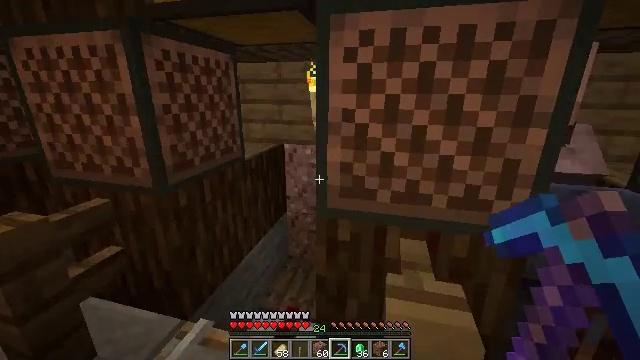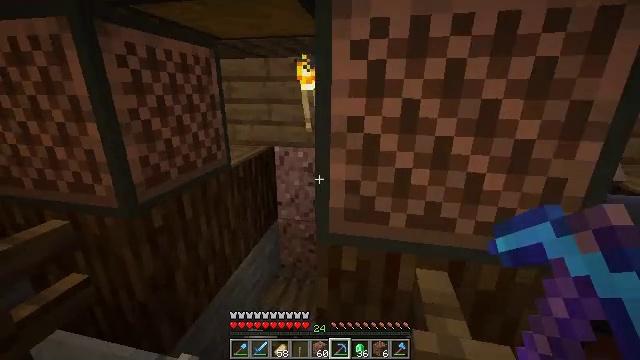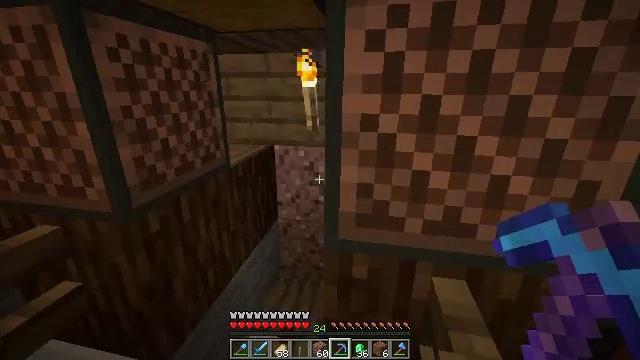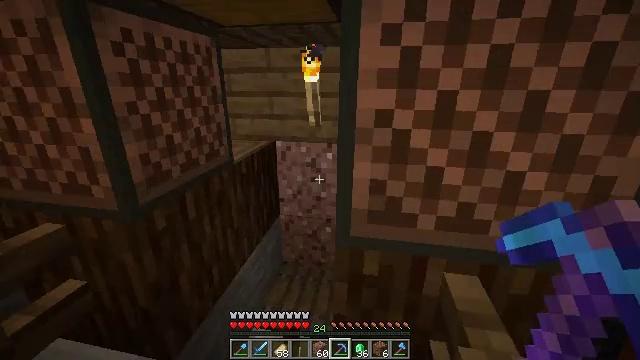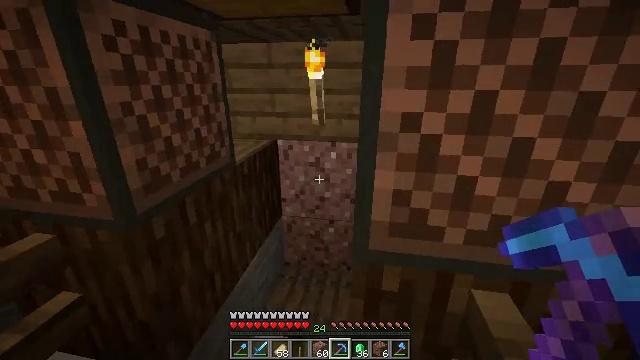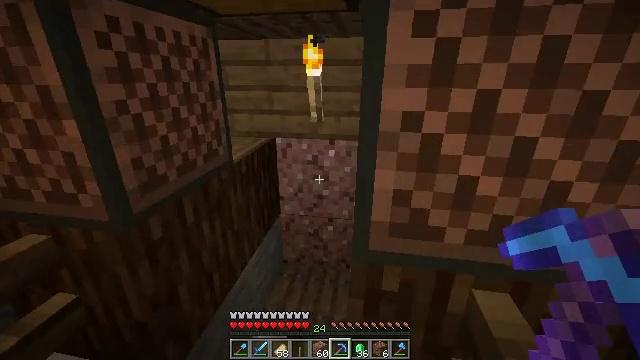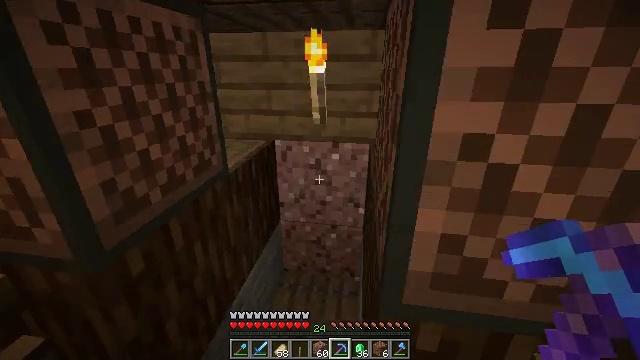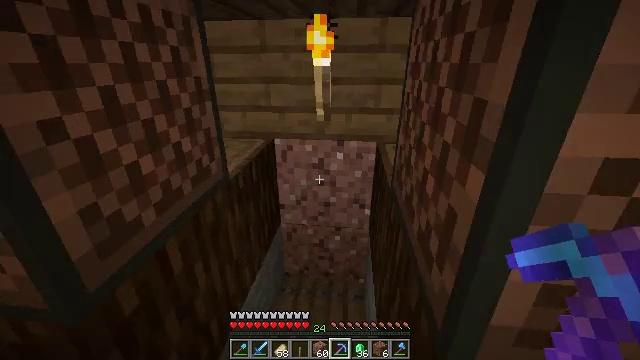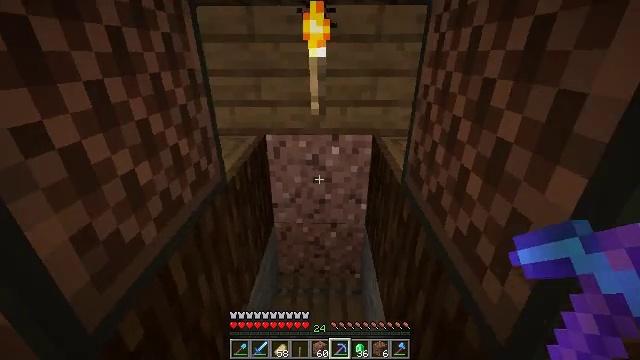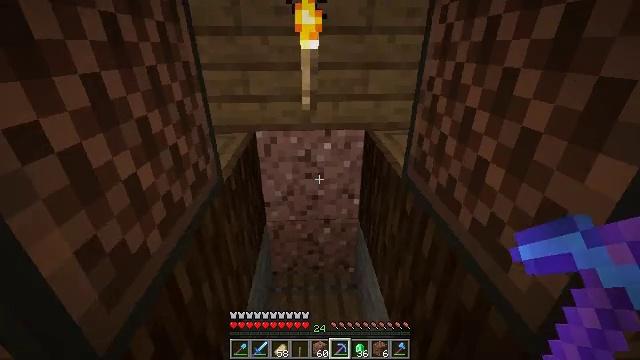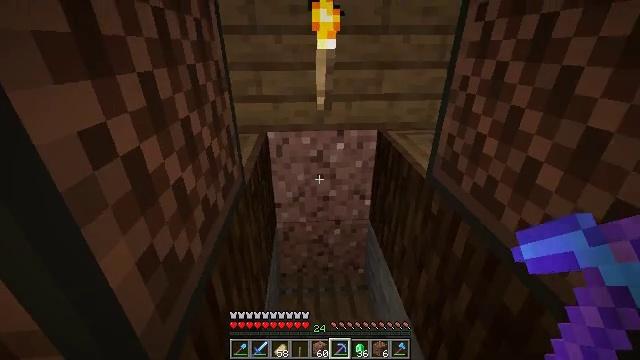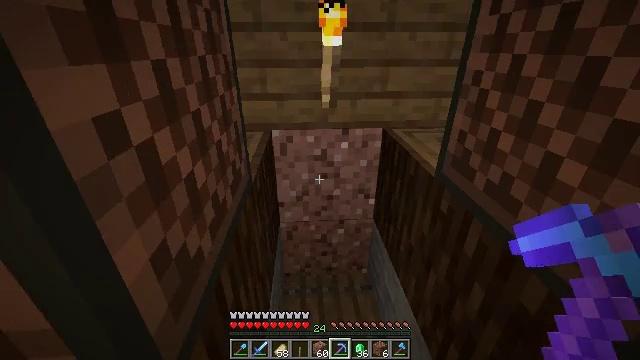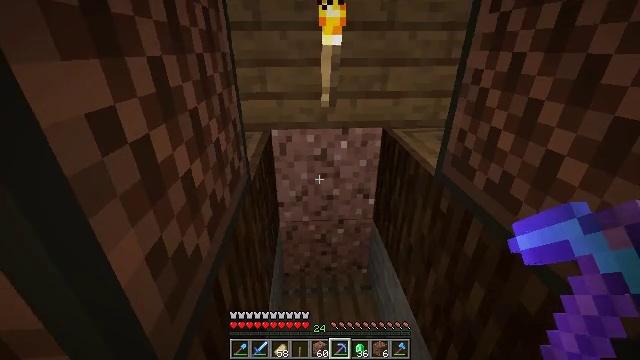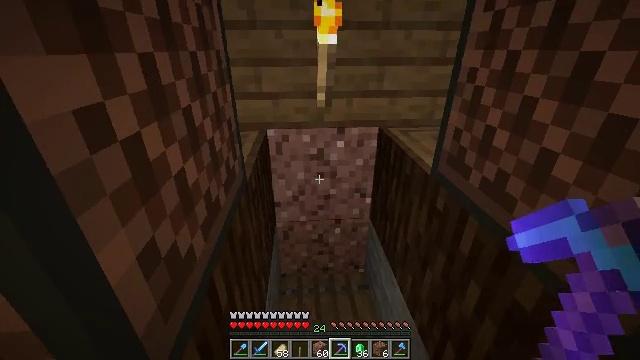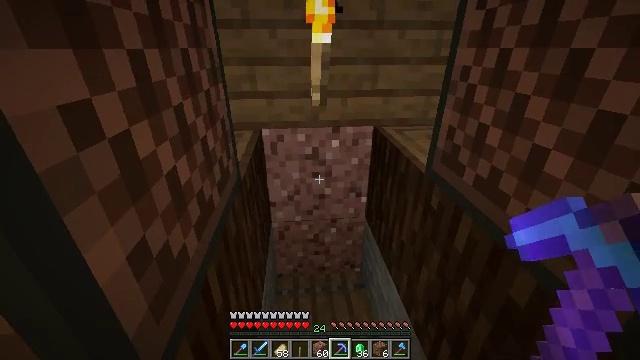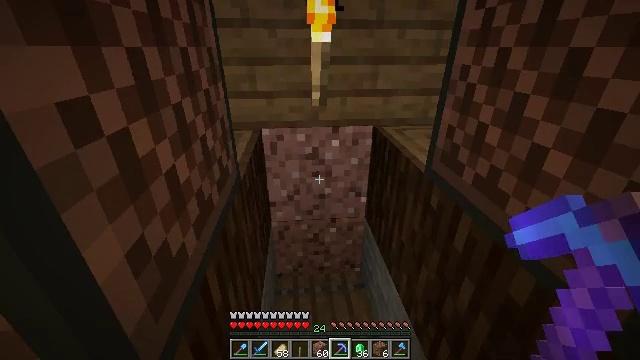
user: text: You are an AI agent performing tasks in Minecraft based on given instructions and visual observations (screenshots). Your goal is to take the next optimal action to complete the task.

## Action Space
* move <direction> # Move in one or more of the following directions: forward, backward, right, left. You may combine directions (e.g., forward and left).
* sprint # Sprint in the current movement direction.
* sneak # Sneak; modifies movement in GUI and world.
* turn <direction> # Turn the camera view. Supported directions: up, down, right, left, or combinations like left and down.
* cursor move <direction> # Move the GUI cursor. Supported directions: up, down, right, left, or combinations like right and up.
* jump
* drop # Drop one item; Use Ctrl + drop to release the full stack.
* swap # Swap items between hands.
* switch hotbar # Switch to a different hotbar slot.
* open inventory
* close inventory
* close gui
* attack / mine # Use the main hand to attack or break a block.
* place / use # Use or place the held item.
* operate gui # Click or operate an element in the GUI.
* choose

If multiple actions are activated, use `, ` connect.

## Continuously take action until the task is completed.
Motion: motion action
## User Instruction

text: Interact with the crafting table to make a diamond shovel.
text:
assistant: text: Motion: move forward, turn right
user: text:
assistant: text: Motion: move forward
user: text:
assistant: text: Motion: move forward
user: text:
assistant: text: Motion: move forward
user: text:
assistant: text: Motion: move forward
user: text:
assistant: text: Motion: move forward and move left, turn down
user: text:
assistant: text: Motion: move forward and move left, turn right and down
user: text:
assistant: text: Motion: move left, turn right and down
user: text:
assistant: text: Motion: move left, turn right and down
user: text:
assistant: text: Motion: no_op
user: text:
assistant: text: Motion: no_op
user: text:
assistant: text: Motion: no_op
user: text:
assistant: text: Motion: no_op
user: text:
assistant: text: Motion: turn right
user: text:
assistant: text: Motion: no_op
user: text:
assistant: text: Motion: no_op
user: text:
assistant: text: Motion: no_op
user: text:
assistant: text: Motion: no_op
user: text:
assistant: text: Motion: no_op
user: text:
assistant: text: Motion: no_op
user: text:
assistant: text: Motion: no_op
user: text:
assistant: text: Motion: no_op
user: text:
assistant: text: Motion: no_op
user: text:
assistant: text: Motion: no_op
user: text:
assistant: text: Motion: no_op
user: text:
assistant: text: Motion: no_op
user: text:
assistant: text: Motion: move right
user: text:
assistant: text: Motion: move right
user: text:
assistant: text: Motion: move right
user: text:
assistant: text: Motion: turn left